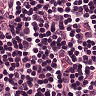
Metastatic tissue present: no